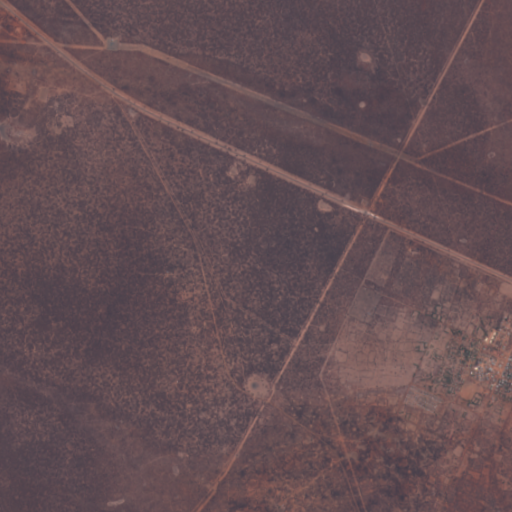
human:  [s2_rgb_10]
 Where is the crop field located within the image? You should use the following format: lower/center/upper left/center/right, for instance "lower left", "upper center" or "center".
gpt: The crop field is located in the upper left of the image.
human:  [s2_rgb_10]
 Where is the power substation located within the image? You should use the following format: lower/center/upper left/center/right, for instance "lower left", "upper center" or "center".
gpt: The power substation is located in the upper left of the image.
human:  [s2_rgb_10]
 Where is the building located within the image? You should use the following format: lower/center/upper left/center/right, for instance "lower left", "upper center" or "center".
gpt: There is no building in the image.